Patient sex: M
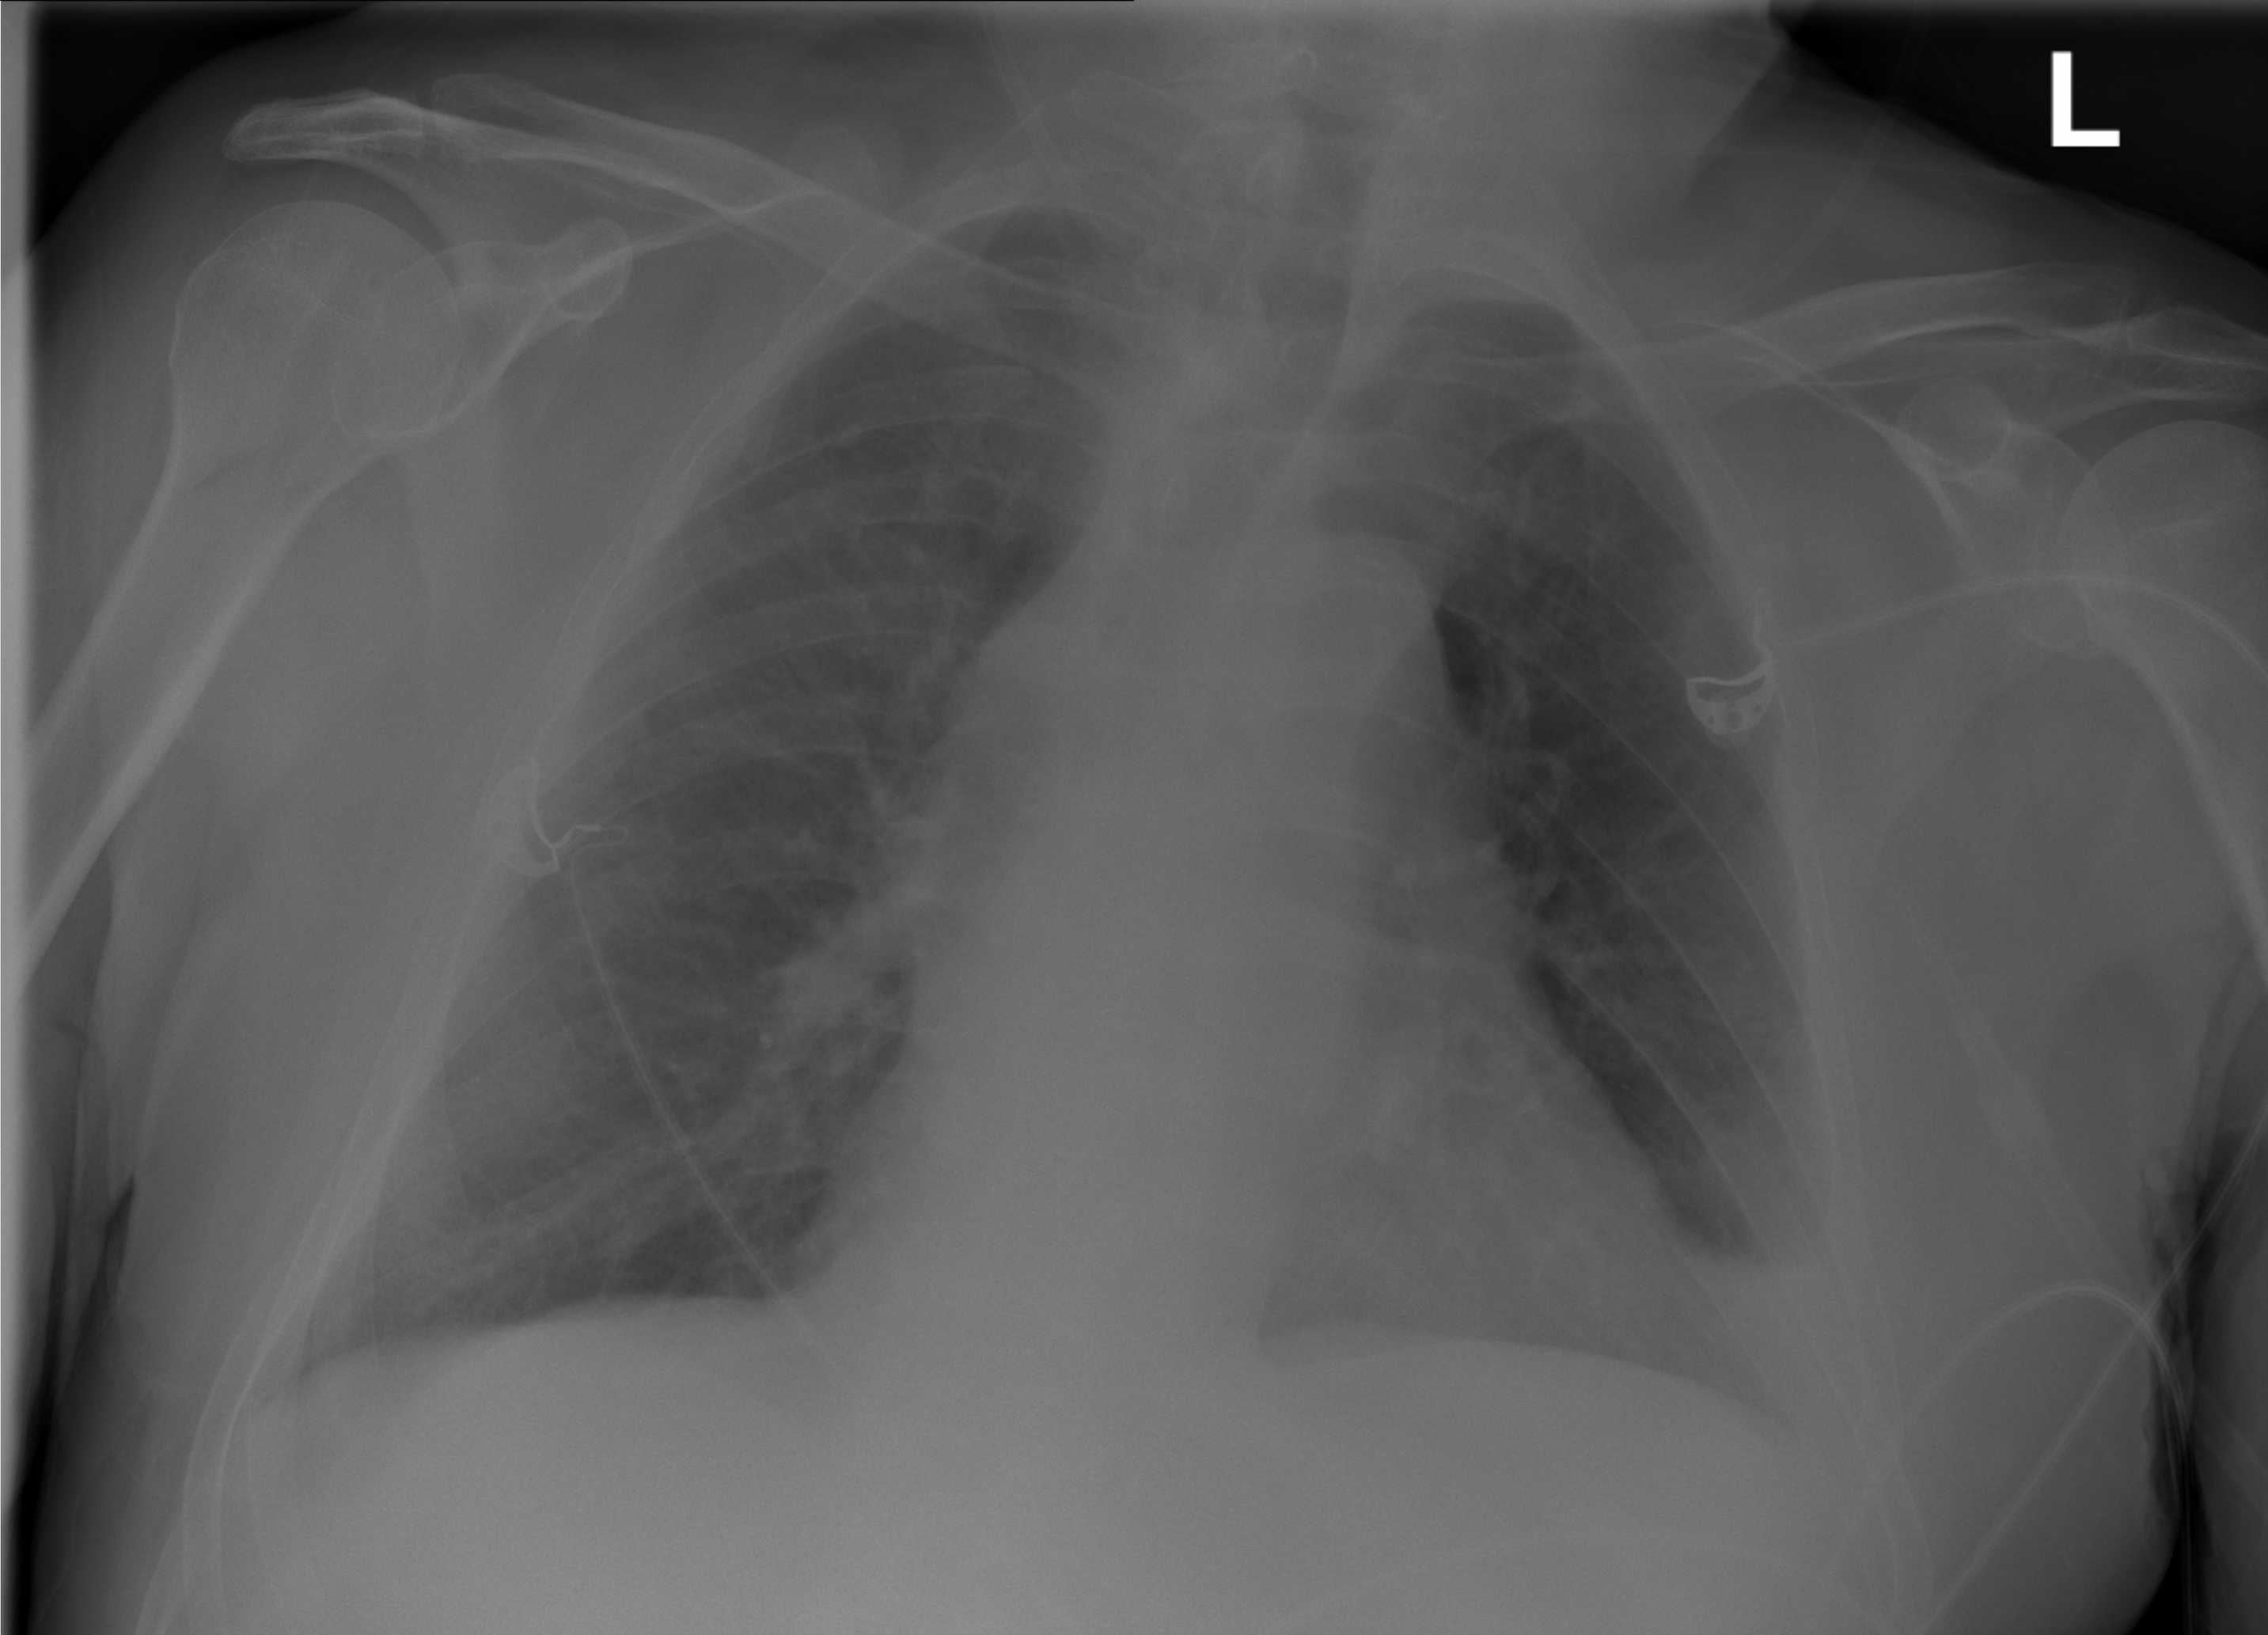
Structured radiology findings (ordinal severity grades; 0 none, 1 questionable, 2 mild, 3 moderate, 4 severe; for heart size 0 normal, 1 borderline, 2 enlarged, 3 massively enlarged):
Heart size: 0
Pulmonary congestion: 0
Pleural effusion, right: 0
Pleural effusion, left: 0
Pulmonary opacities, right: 0
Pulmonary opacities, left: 0
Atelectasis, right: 0
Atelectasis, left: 1